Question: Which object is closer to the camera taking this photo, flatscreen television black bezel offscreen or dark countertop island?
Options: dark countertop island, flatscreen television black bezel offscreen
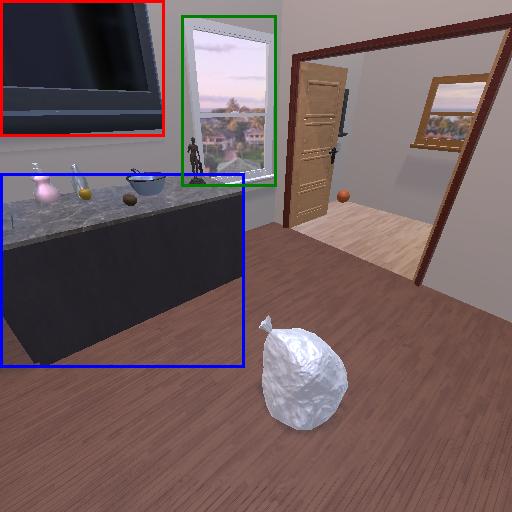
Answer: dark countertop island